Question: I have this number 1234.456 it has 3 decimal places, this can be very confuing for my users some of them interpret the nunber as a thousands but still they need it.
How can i do to style those numbers?
Someting like this image:

Maybe show decimal places in other color.
Any help would be very apreciated.
All I want is an 'Style' (xaml) template to apply, the edition mode must show the number normal to allow the user to modify it. For now I'm totally lost I'm a beginer with it.
I use MVVM as a primary architecture, Binding required for my XAML template
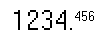
Answer: you'd have to put two elements on the page, one for the integer part and one for the decimal part. Then style them as you would expect. Something like this:
'''
<TextBlock x:Name="IntPart" Text="1234." FontSize="12" />
<TextBlock x:Name="DecPart" Text="456" Margin="0,0,0,3" FontSize="8" />
'''
With Bindings:
'''
<TextBlock Text="{Binding IntPart}" FontSize="12" />
<TextBlock Text="{Binding DecPart}" Margin="0,0,0,3" FontSize="8" />
'''
With Bindings and converters
'''
<my:IntPartConverter x:Key="MyIntPartConverter" />
<my:DecPartConverter x:Key="MyDecPartConverter" />
<TextBlock Text="{Binding MyNumber, Converter={StaticResource MyIntPartConverter}}" FontSize="12" />
<TextBlock Text="{Binding MyNumber, Converter={StaticResource MyDecPartConverter}}" Margin="0,0,0,3" FontSize="8" />
'''
C#
'''
public class IntPartConverter : IValueConverter
{
public object Convert(object value, Type targetType, object parameter, CultureInfo culture)
{
return (int)value;
}
public object ConvertBack(object value, Type targetType, object parameter, CultureInfo culture)
{
throw new NotImplementedException();
}
}
public class DecPartConverter : IValueConverter
{
public object Convert(object value, Type targetType, object parameter, CultureInfo culture)
{
return (double)value - (int)value;
}
public object ConvertBack(object value, Type targetType, object parameter, CultureInfo culture)
{
throw new NotImplementedException();
}
}
'''